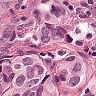
Metastatic tissue present: yes